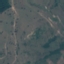
Label: Pasture